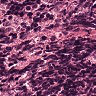
Metastatic tissue present: no